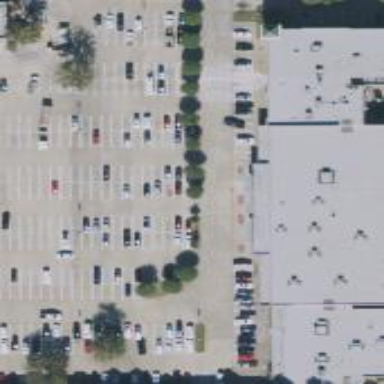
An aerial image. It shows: Retail area.